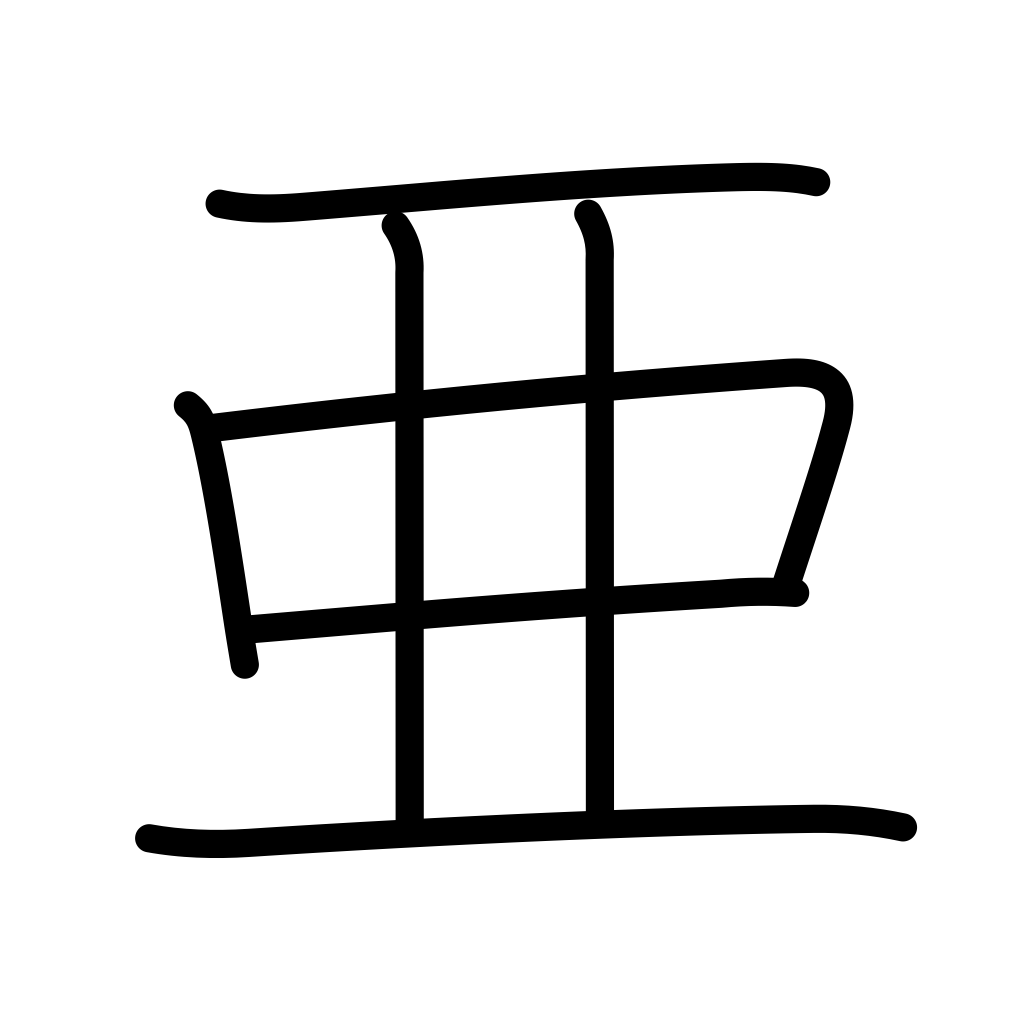
Meaning: Asia, rank next, come after, -ous